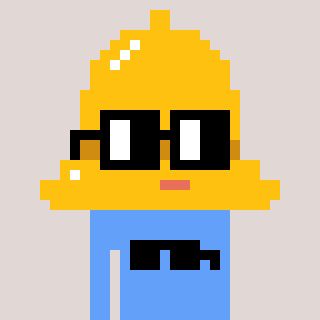
a pixel art character with square black glasses, a bell-shaped head and a blue-colored body on a warm background